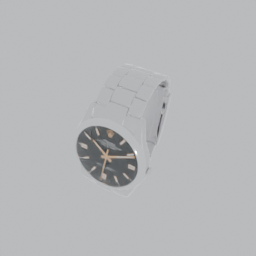
Label: decoration